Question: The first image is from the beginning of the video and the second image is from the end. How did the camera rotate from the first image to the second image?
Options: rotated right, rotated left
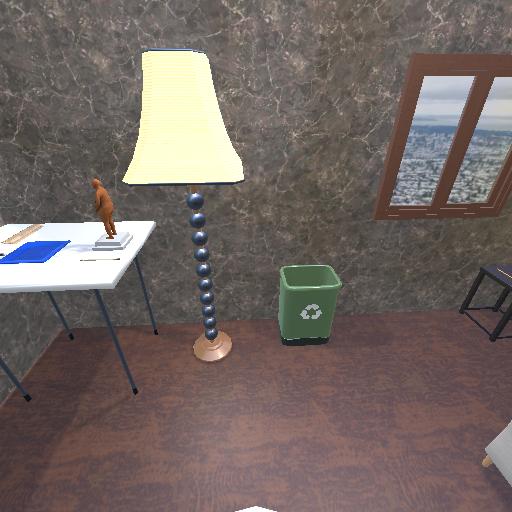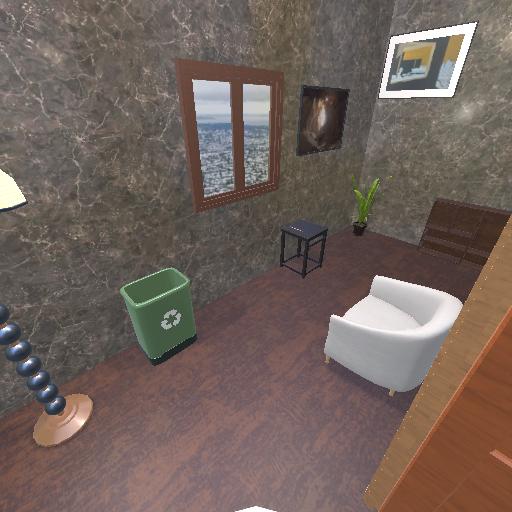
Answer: rotated right